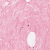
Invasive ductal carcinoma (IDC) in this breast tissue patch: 0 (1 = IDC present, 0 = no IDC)